Aerial crown-view tile of a tropical tree (Barro Colorado Island, Panama), acquired 20240716:
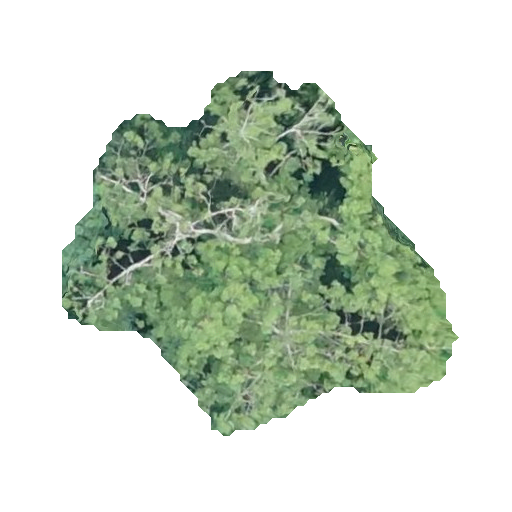
Species: Ceiba pentandra
GBIF accepted scientific name: Ceiba pentandra
Crown area: 142.16 m²